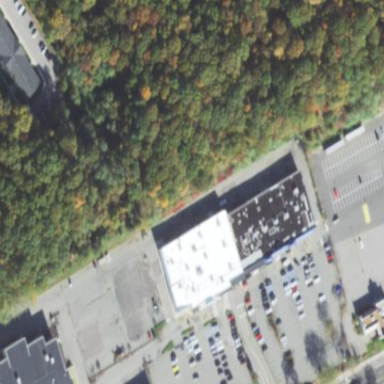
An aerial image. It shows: Retail building.